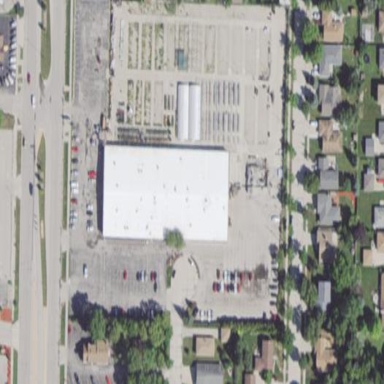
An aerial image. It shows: Building that serves as garden center.